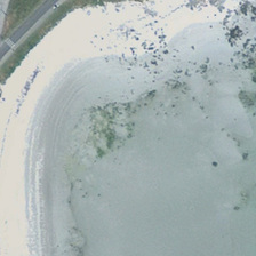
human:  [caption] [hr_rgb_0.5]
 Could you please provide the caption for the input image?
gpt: The white beach is between the road and the green sea.

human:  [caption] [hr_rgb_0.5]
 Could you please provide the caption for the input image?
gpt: A straight road is on the curved coast.

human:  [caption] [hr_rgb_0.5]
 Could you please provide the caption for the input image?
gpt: The white beach lies between the road and the green sea.

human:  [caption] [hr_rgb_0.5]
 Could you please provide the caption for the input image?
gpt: The straight road is next to the curved coast.

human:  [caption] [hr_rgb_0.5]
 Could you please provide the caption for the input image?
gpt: The white beach is between a street and a green sea.